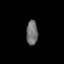
Tissue: prostate
Cell type: T cells
Senescence score: 0.7206
Nuclear area (px): 272
Mean DAPI intensity: 113.732